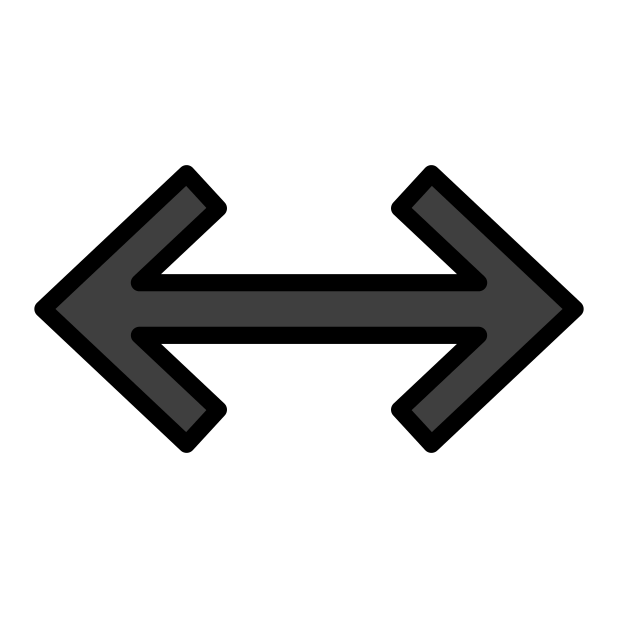
Emoji: ↔
Name: left right arrow
Unicode: 0x2194